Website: apple
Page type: customer-info-address
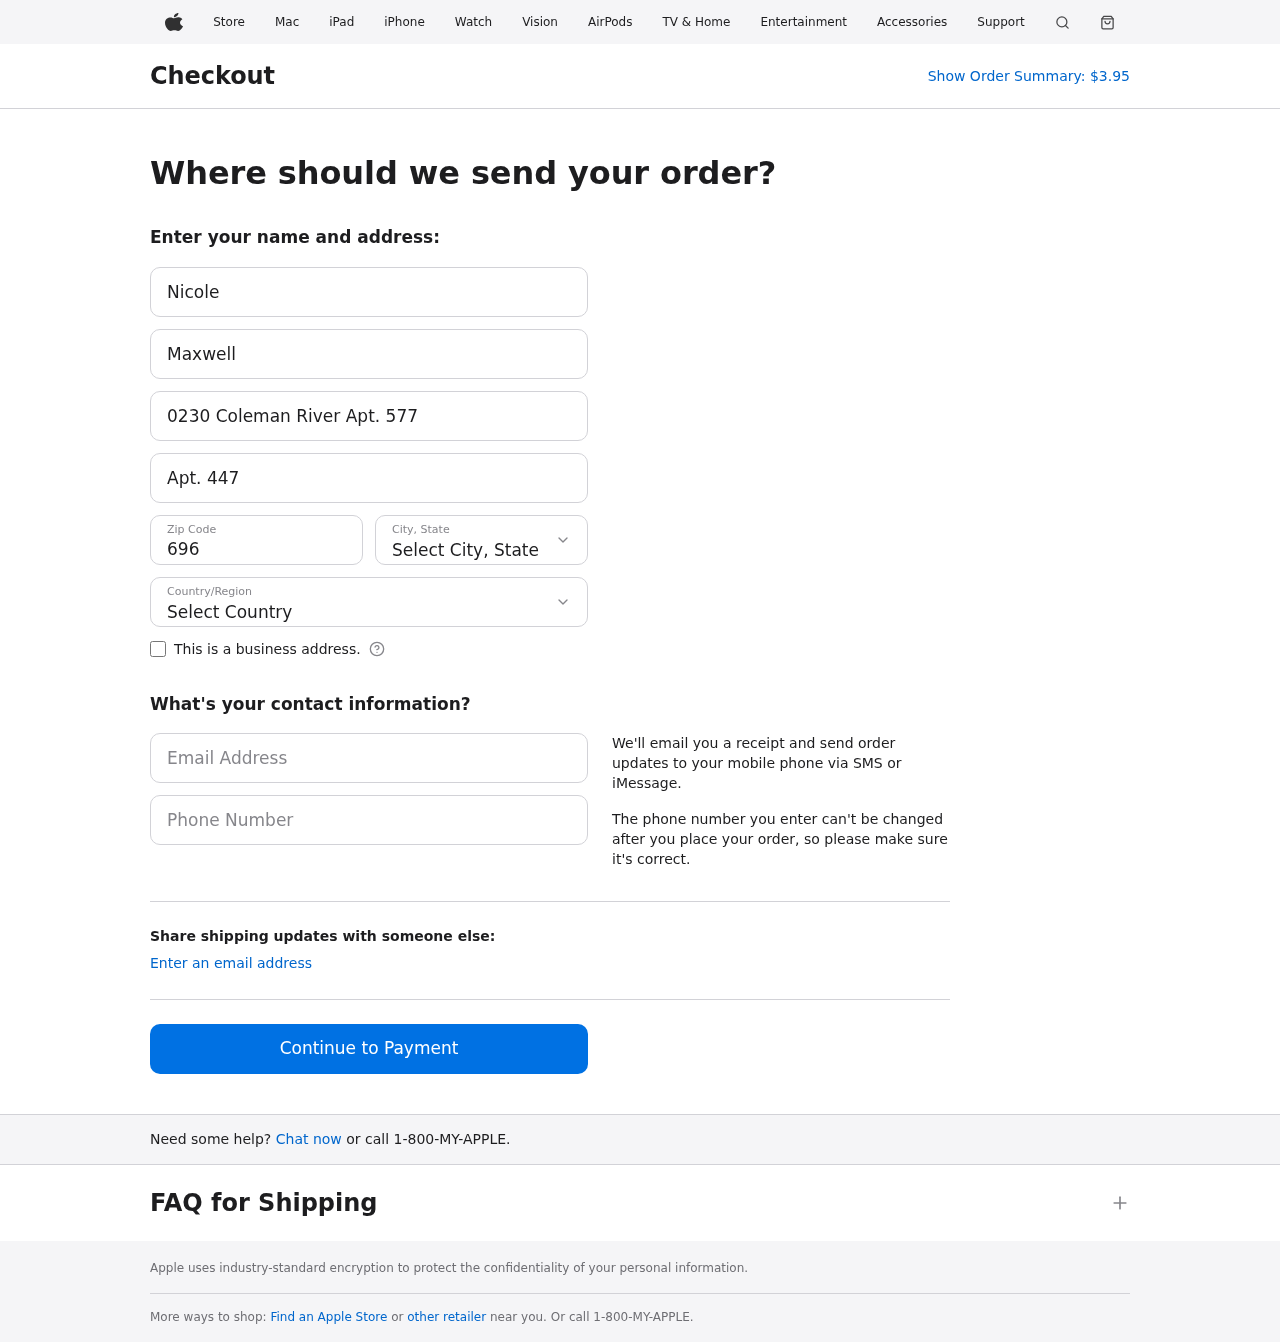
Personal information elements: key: PII_CITY_STATE
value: Port Brentshire, PR
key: PII_COUNTRY
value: United States
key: PII_EMAIL
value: nicolemaxwell@gmail.com
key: PII_FIRSTNAME
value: Nicole
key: PII_LASTNAME
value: Maxwell
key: PII_PHONE
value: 7695286956
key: PII_POSTCODE
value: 69625
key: PII_STREET
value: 0230 Coleman River Apt. 577
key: PII_STREET2
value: Apt. 447
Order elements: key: ORDER_TOTAL
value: $3.95